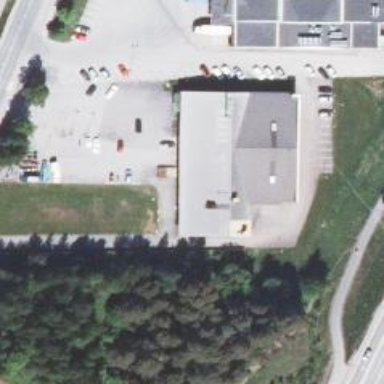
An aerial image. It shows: Fitness centre on leisure land.